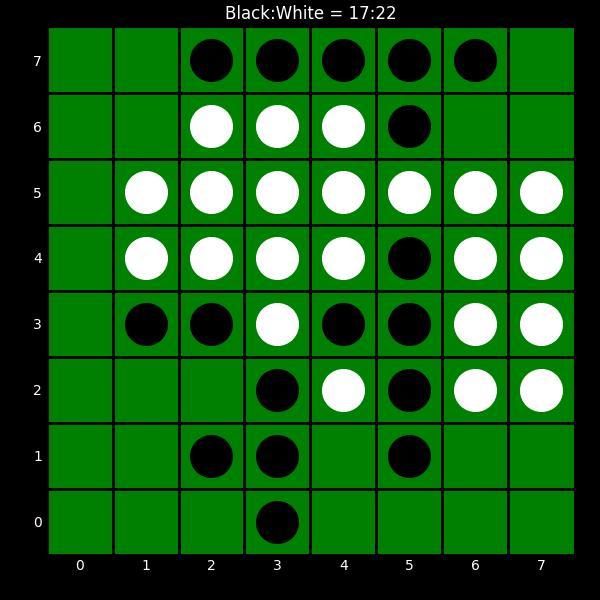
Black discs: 17
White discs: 22